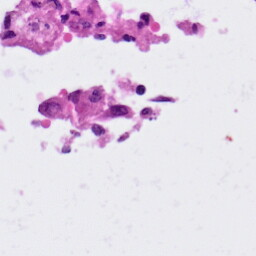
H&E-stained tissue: Lung